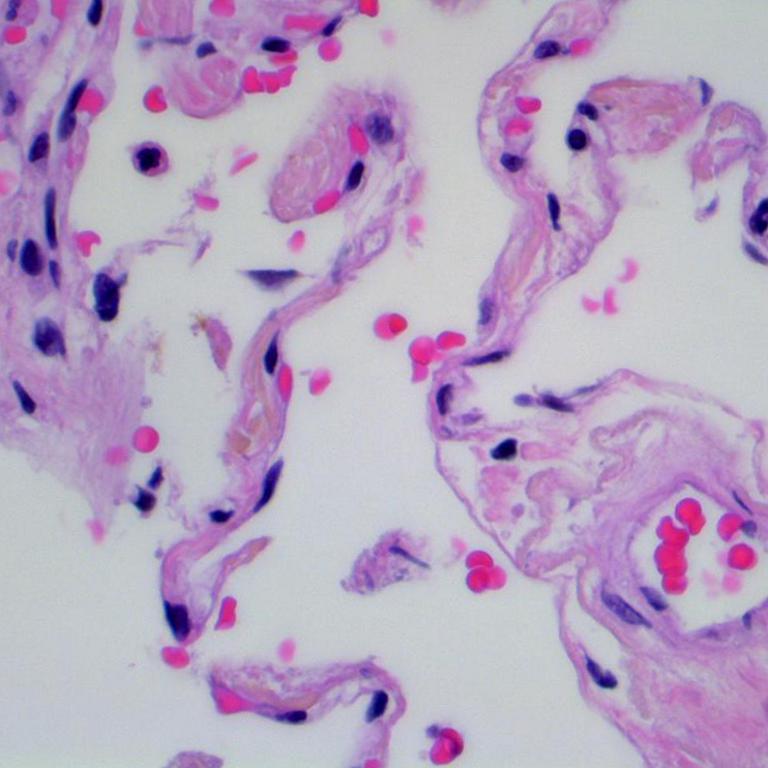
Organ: lung
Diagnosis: benign